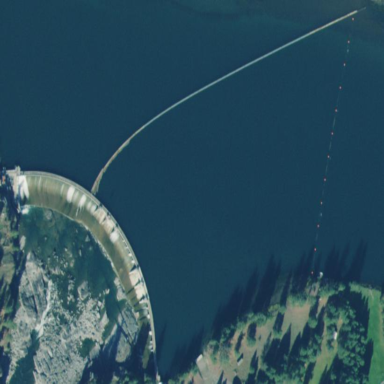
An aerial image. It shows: Concrete dam across waterway.